The image folds the raw vibration samples of a bearing signal into a 2-D grayscale square (signal-to-image encoding). Diagnose the bearing from this image, choosing from: normal, inner_race, outer_race, ball.
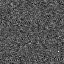
Answer: inner_race